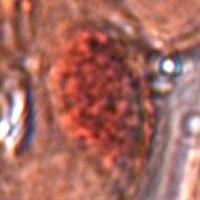
Label: prophase